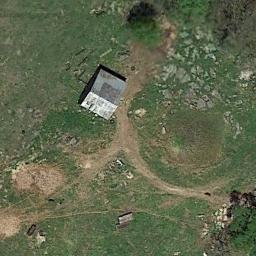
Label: sparse_residential